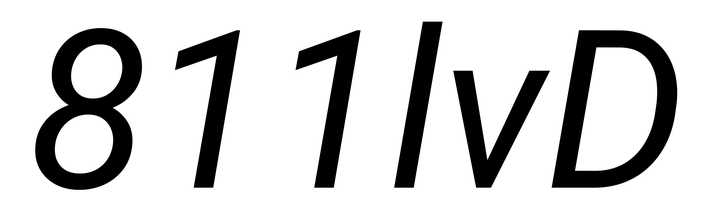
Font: Roboto-Italic_Italic